Interaction volume radius: 10 \u00c5
Interaction volume height: 10 \u00c5
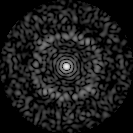
Disorder parameter: 0.8158